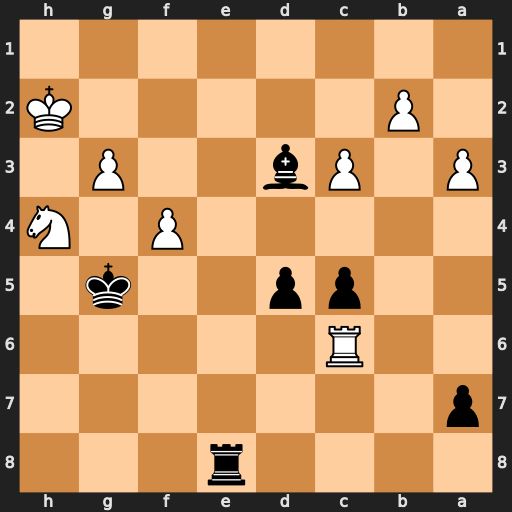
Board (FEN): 4r3/p7/2R5/2pp2k1/5P1N/P1Pb2P1/1P5K/8
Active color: b
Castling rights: -
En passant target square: -
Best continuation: Kg4 f5 Re2+